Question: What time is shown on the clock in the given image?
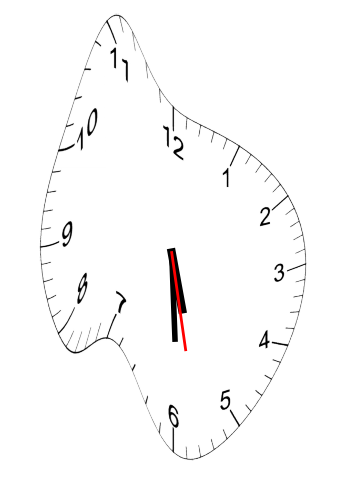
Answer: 05:29:28